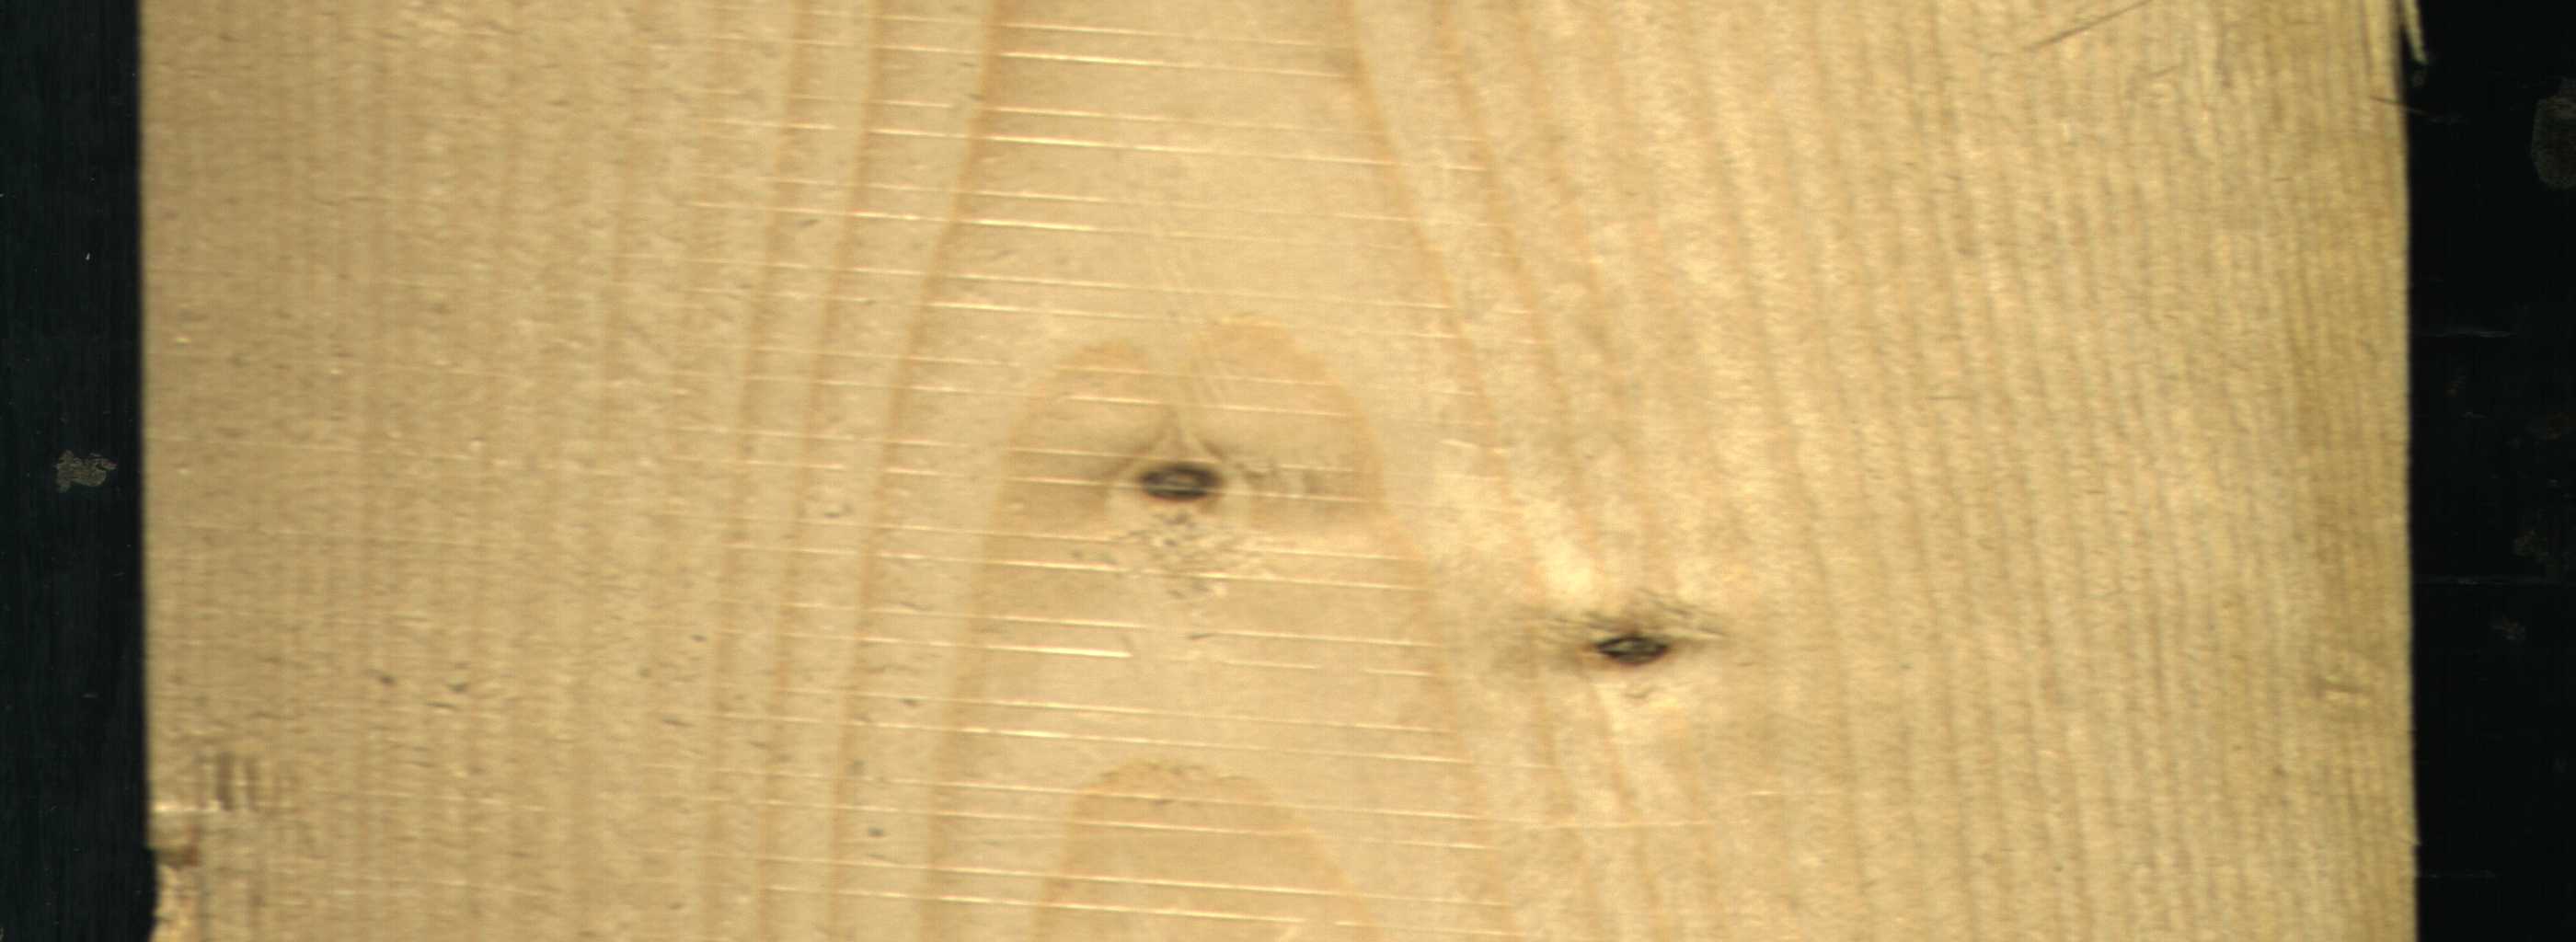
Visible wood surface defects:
Dead_Knot
Live_Knot